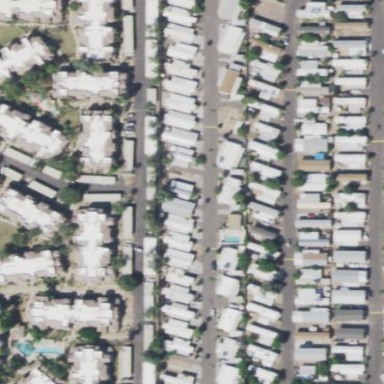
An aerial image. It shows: Residential area designated as trailer park.